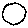
Label: circle